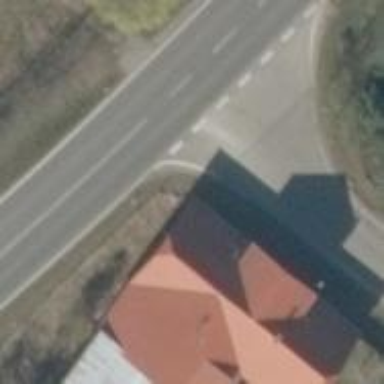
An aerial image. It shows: Asphalt road classified as tertiary.